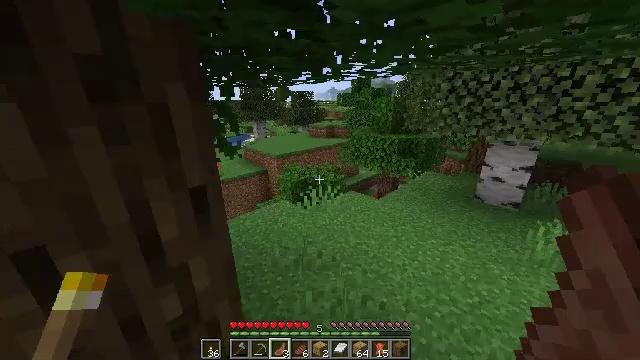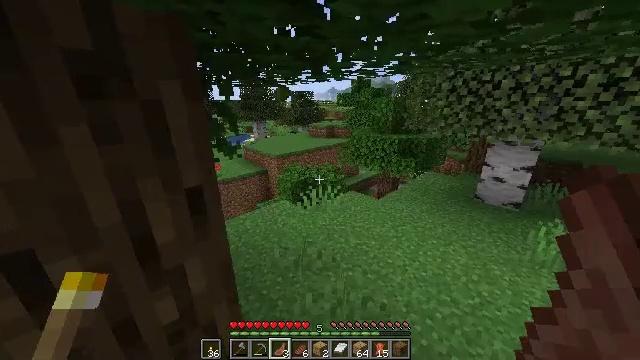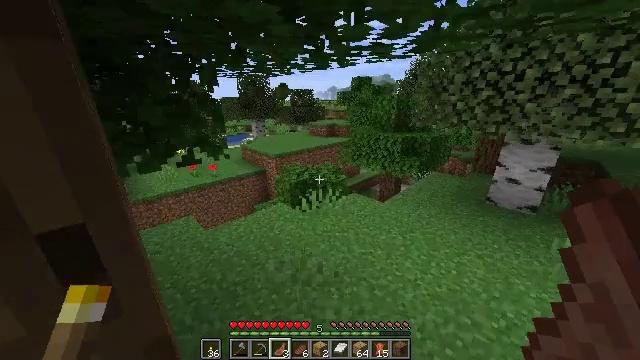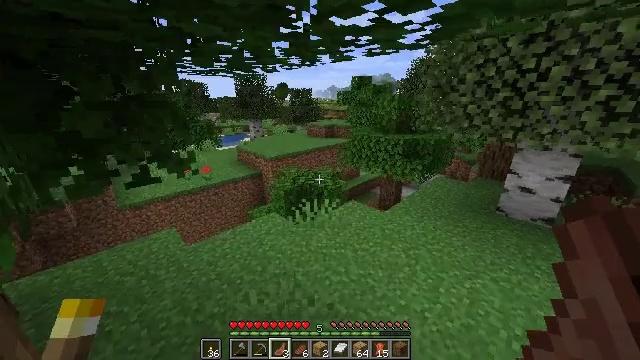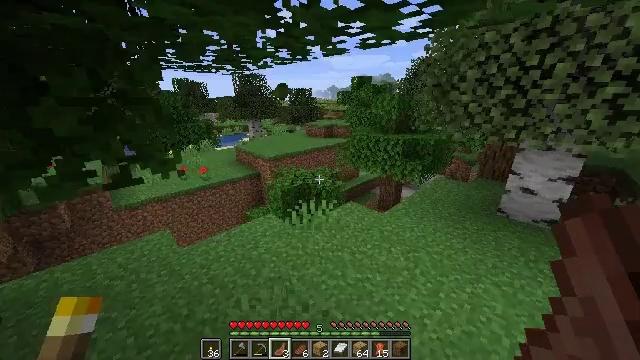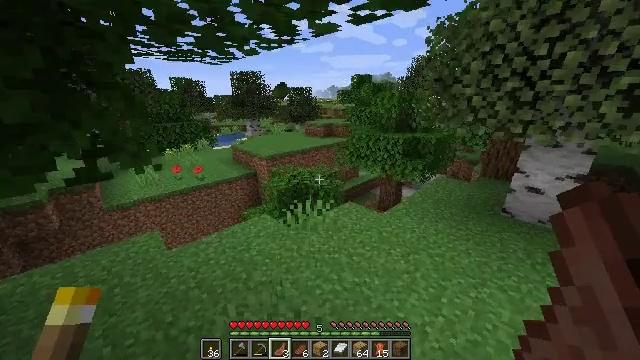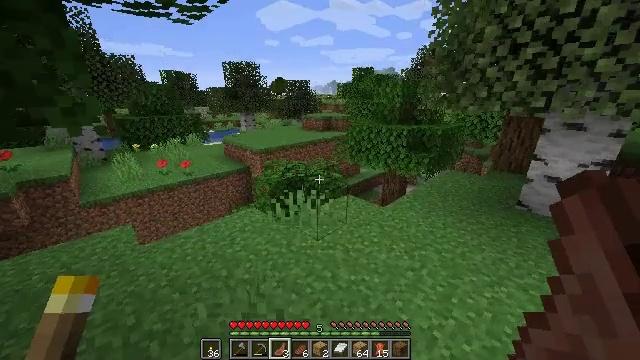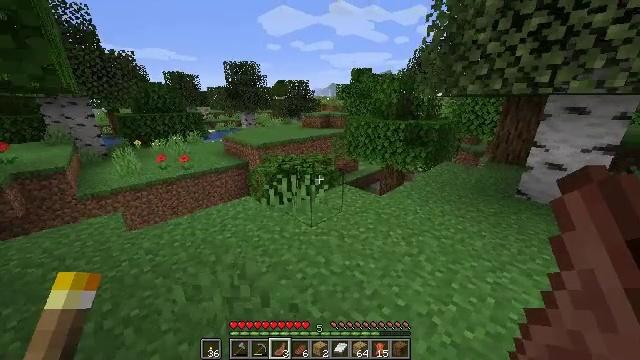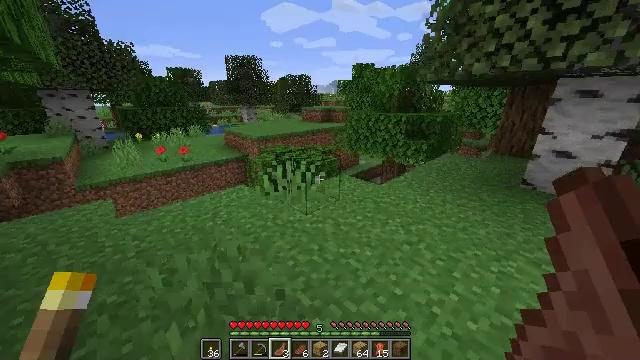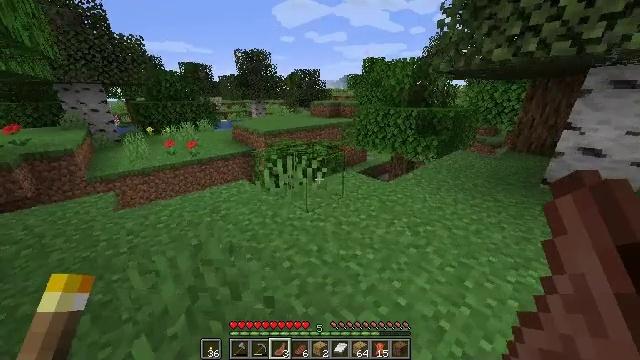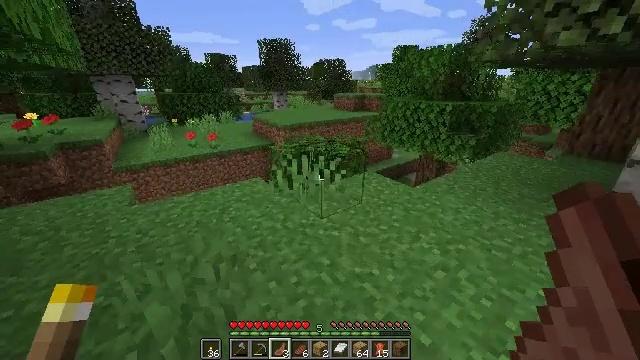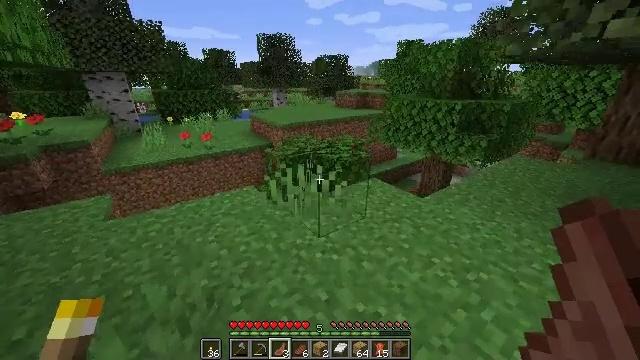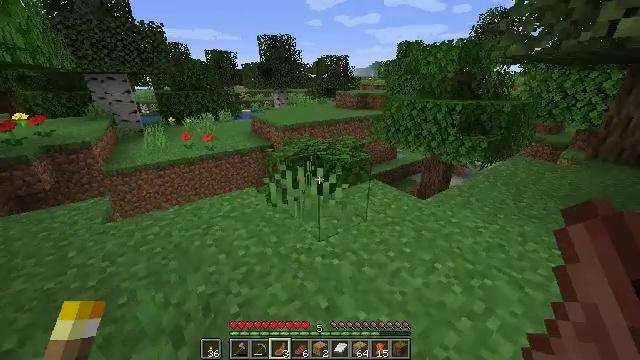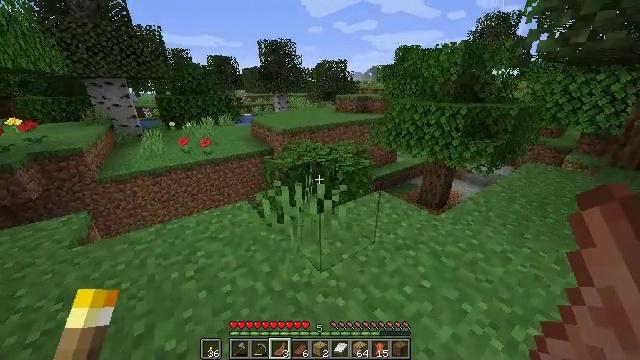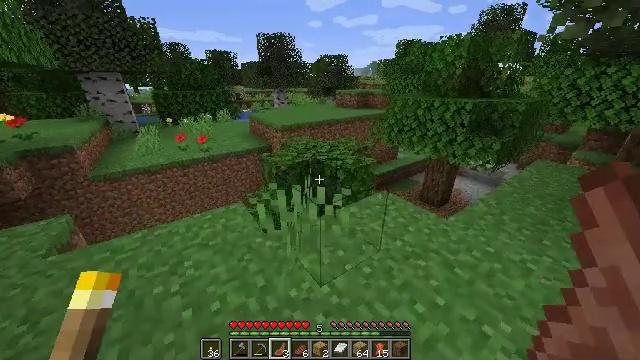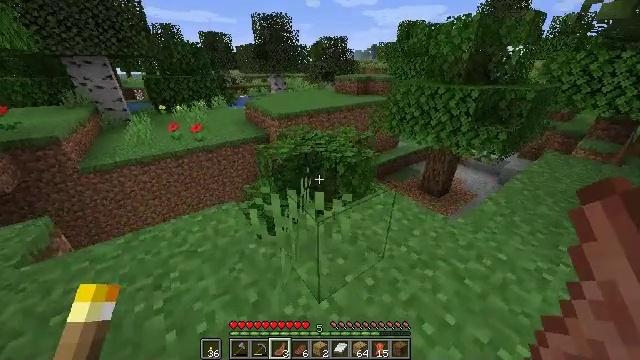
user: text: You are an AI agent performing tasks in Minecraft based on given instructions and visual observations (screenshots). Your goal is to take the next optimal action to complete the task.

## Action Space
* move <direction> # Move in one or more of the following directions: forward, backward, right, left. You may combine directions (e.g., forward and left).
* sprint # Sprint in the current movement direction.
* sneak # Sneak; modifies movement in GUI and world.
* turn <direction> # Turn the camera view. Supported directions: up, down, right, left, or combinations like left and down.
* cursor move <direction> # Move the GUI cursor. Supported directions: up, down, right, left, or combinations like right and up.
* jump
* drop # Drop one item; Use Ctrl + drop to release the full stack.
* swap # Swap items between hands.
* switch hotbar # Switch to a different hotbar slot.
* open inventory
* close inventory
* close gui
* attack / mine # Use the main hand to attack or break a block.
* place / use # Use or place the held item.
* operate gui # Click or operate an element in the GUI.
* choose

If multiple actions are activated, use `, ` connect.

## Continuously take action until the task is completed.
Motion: motion action
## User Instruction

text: Drop a cooked mutton.
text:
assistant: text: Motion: move forward, sprint, jump
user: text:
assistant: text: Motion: move forward, sprint
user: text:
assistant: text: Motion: move forward, sprint
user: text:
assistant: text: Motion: move forward, sprint
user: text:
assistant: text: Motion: move forward and move right, sprint
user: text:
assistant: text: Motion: move forward and move right, sprint
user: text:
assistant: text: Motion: move forward and move right, sprint
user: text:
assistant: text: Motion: move forward and move right, sprint
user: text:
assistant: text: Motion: move forward, sprint, turn left and down
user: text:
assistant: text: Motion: move forward, sprint, turn left and down
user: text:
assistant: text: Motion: move forward, sprint
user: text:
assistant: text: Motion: move forward, sprint
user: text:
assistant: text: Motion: move forward, sprint
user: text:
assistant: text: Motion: move forward, sprint, turn down
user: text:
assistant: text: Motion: move forward, sprint, turn down
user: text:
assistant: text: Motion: move forward, sprint, turn down
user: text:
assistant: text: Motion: move forward, sprint, turn down
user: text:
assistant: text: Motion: move forward, sprint
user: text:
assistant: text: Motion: move forward, sprint
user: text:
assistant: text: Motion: move forward, sprint
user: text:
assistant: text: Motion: move forward, sprint, jump
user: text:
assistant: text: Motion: move forward, sprint, jump
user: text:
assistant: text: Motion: move forward, sprint, jump
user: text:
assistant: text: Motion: move forward, sprint, jump
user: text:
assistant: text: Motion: move forward, sprint, jump
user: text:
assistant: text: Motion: move forward, sprint, jump
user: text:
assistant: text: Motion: move forward, sprint, turn left, jump
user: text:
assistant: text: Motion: move forward, sprint, turn left and down
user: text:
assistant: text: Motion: move forward, sprint, turn left
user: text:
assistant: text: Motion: move forward, sprint, turn left